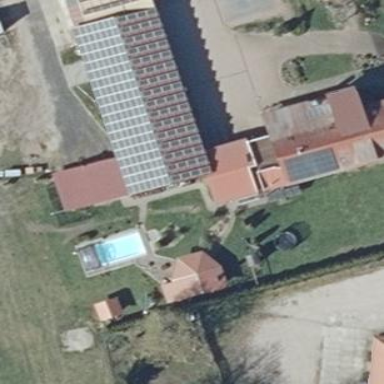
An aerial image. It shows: Building featuring small installation solar photovoltaic panel for electricity generation.